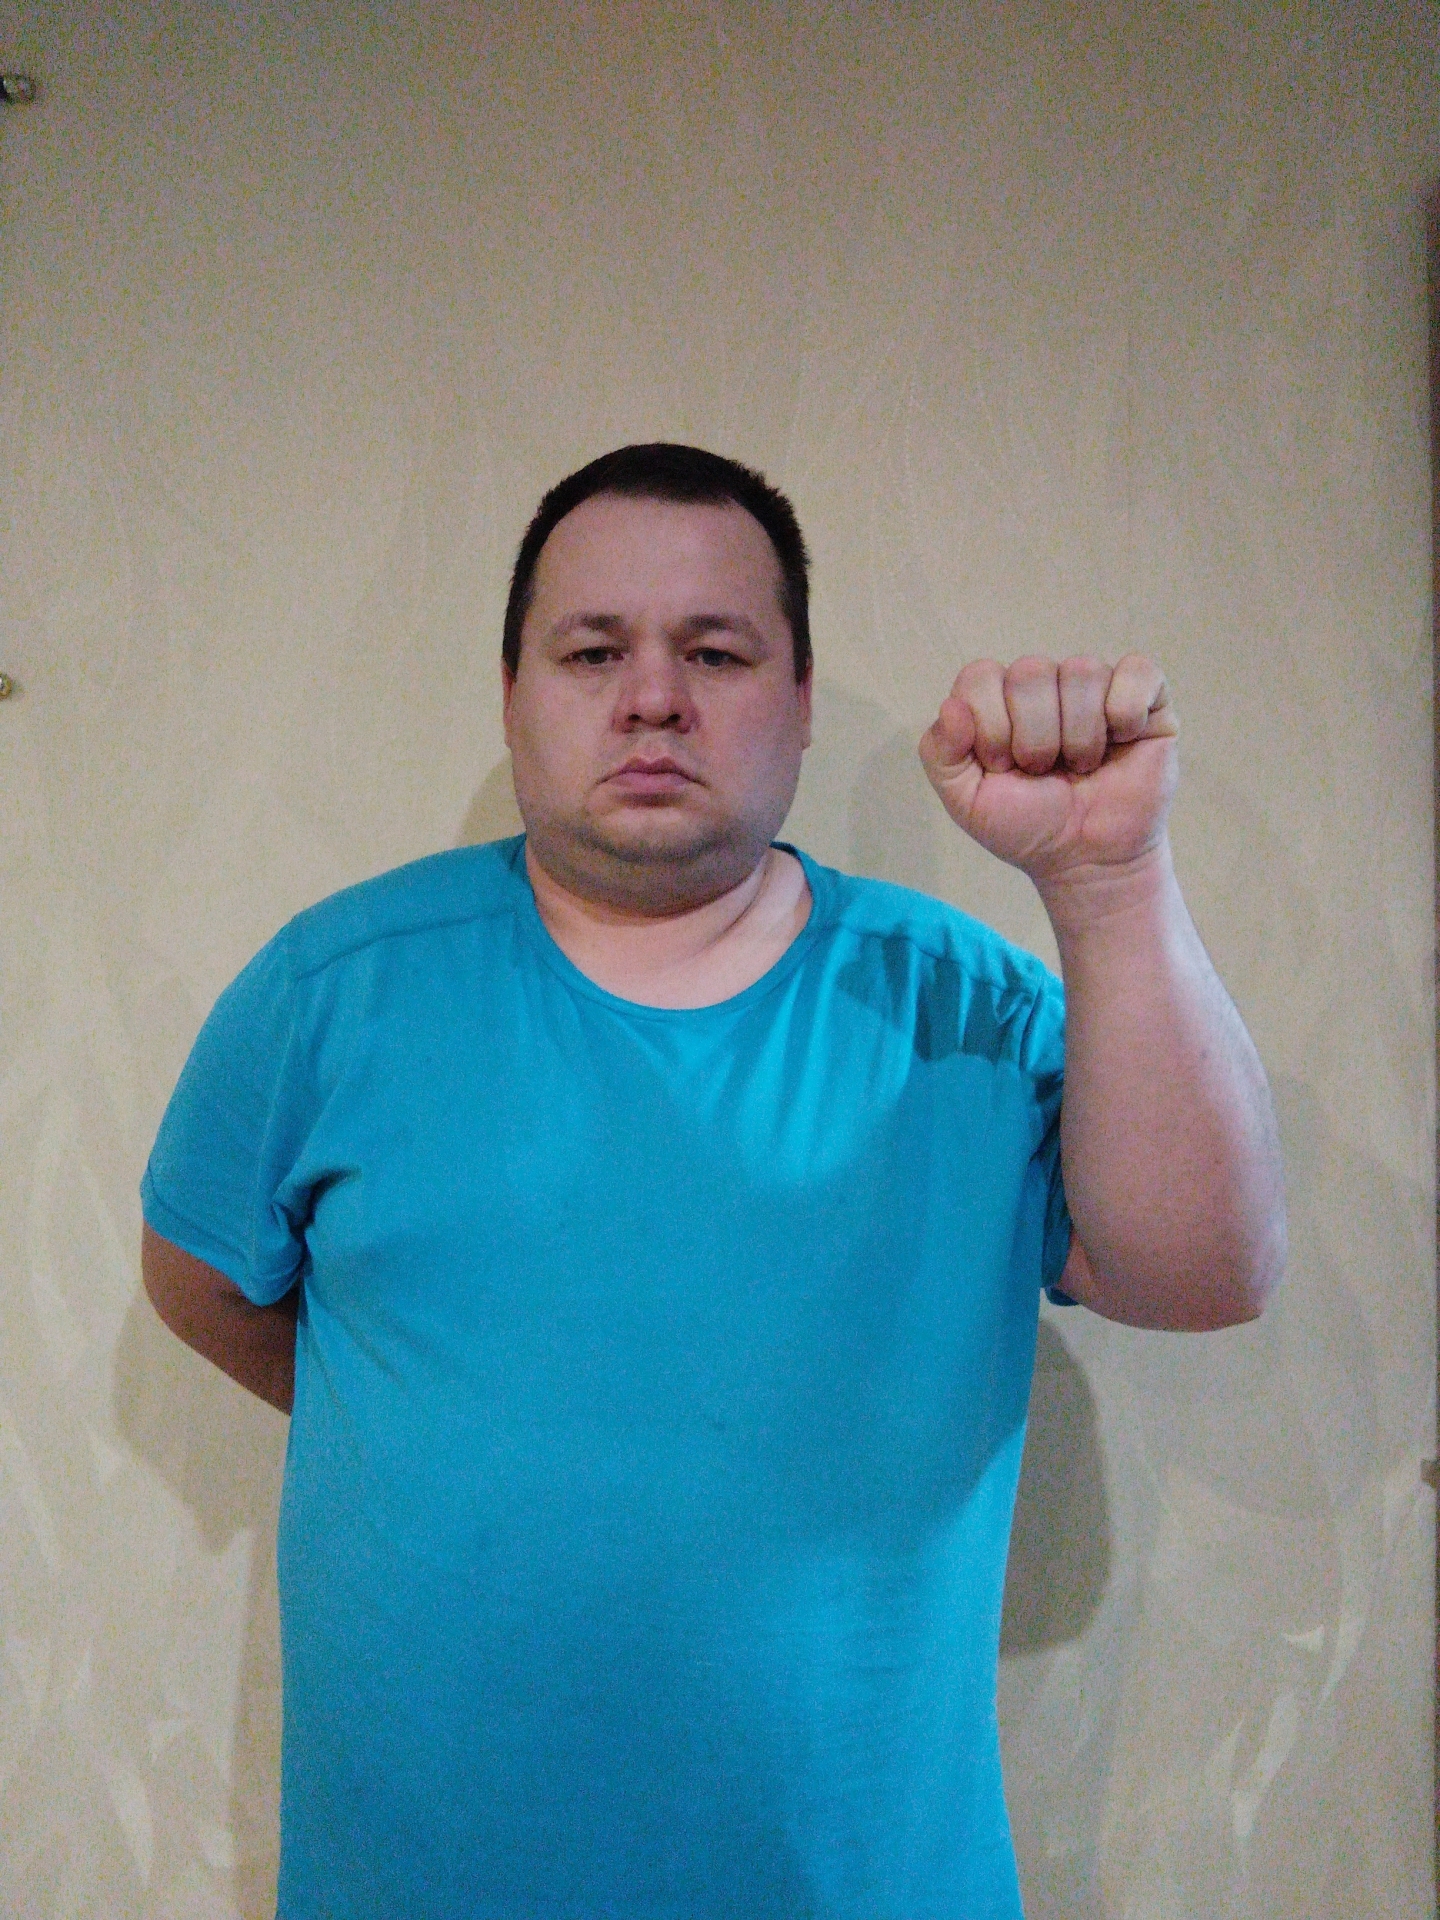
Label: noise